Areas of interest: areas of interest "Clothing, Shoes, Hats and Leather Goods Store"
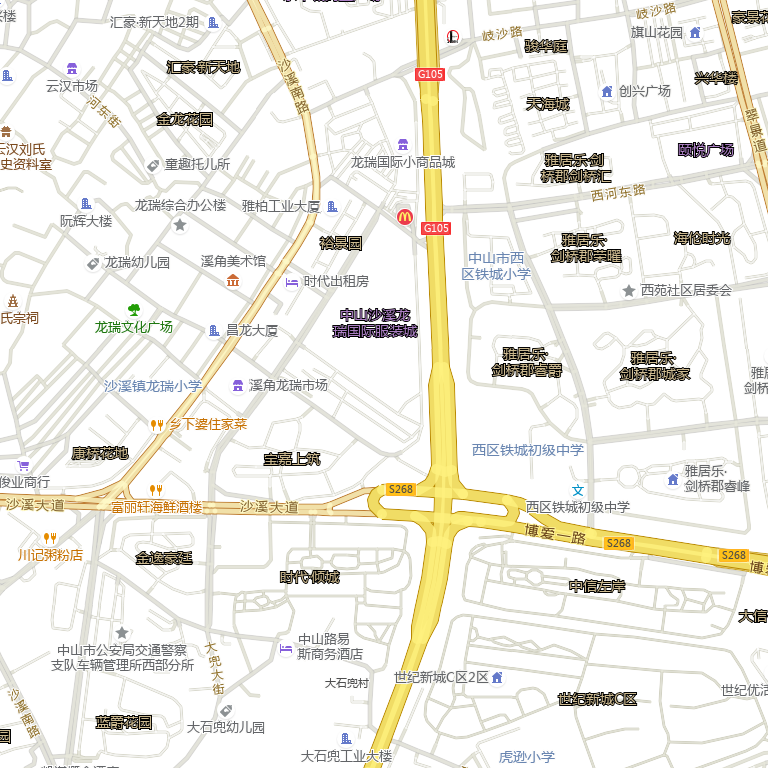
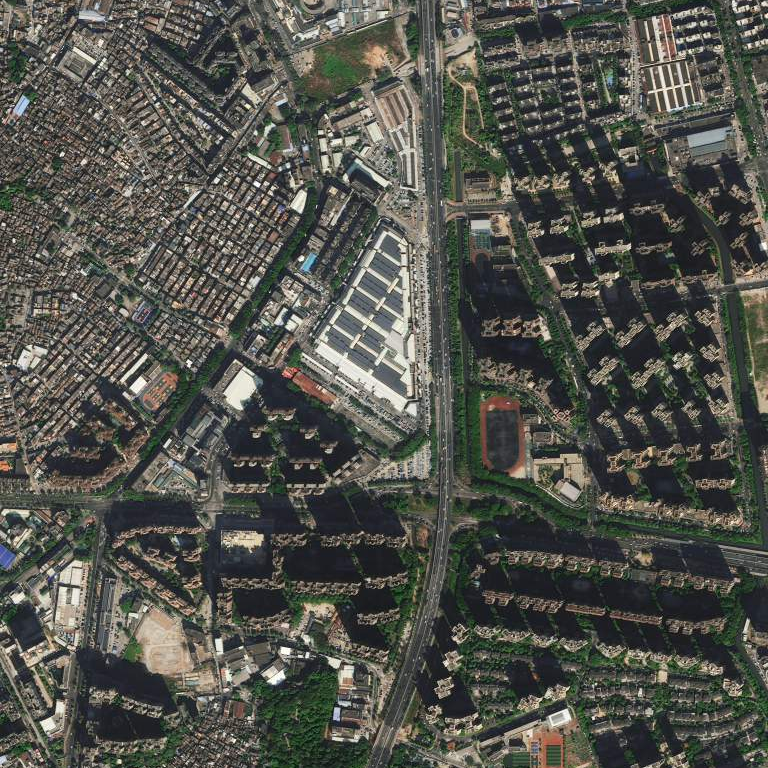